Field crop: maize
Growth stage: 2
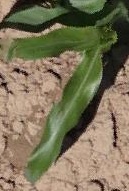
Species: maize